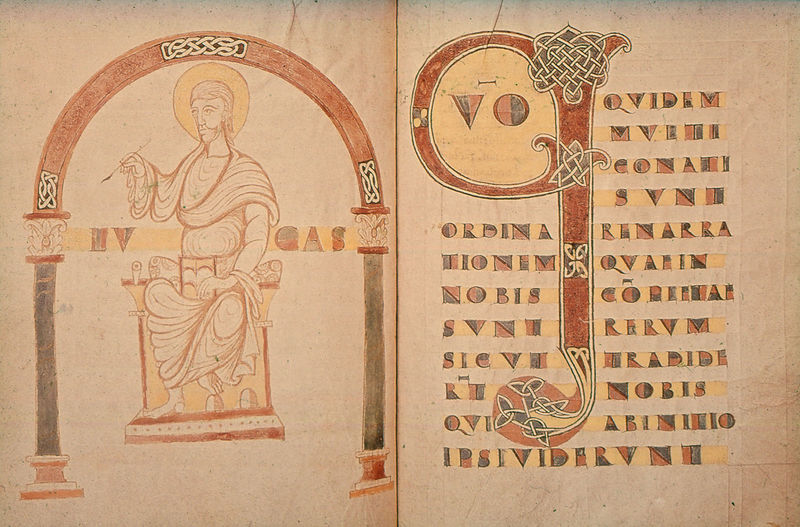
Titel: Evangeliar
Institution: Köln, Historisches Archiv
Schlagwörter: feder, mann, gelb, grün, sitzen, bunt, stuhl, säule, säulen, rot, rahmen, bild, figur, sitzend, schrift, papier, bogen, vergilbt, hocker, rundbogen, kissen, thron, verzierung, tor, buch, seite, illustration, text, buchstabe, buchstaben, initiale, koloriert, pinsel, stift, buchseite, heiligenschein, seiten, christus, jesus, christlich, heiliger, schreiber, tintenfass, heilig, buchseiten, purpur, korintisch, halo, buchillustration, buchmalerei, majuskel, evangelist, evangelium, lukas, lucas, hl. lukas, j, zierbuchstabe, keltenknoten, vo